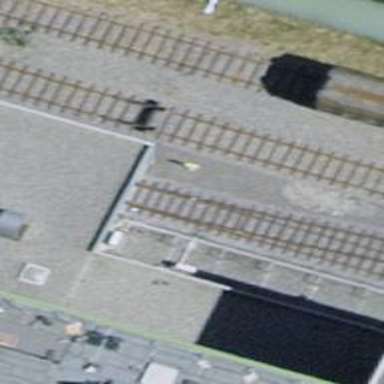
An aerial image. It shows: Railway switch.